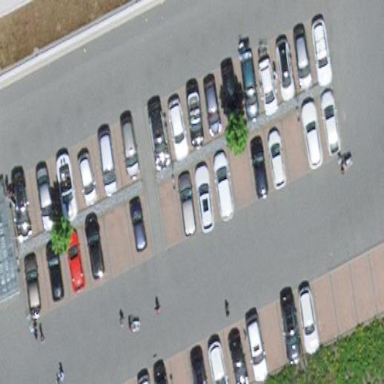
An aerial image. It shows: Parking area with surface.